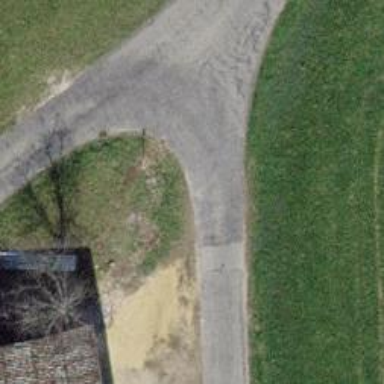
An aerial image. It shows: Unclassified paved road with grade 1 track type surface.